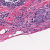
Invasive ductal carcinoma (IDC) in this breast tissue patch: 0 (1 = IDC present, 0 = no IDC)